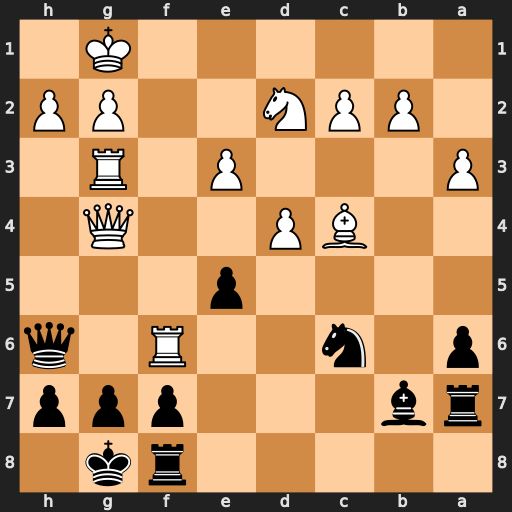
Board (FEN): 5rk1/rb3ppp/p1n2R1q/4p3/2BP2Q1/P3P1R1/1PPN2PP/6K1
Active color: b
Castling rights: -
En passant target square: -
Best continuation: Qxf6 Ne4 Qh6